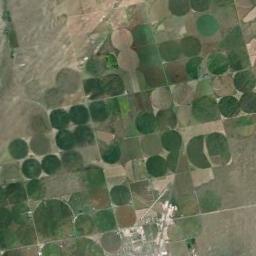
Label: circular_farmland